Interaction volume radius: 5 \u00c5
Interaction volume height: 15 \u00c5
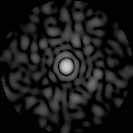
Disorder parameter: 0.7986